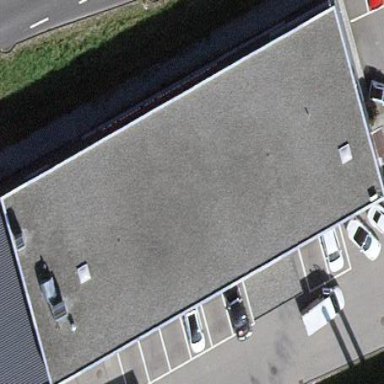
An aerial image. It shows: Industrial building.